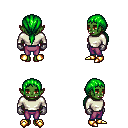
a pixel art fantasy rpg character, female body template, orc, green skin, white long-sleeve shirt, magenta pants, green ponytail hairstyle, metal gloves, gold boots, four views (front, back, left, right), 2x2 character sprite sheet, small pixel art, hard edges, no anti-aliasing